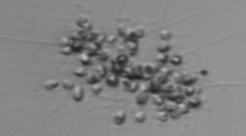
Label: Chaetoceros_didymus_TAG_external_flagellate